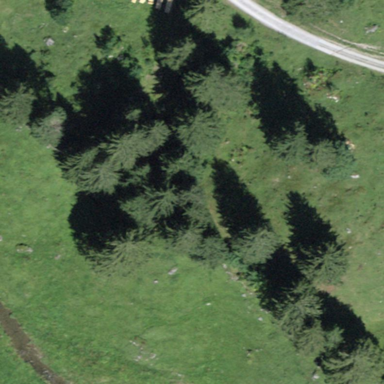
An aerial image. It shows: Beautiful woodland area.